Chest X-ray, AP view. Patient: 55 years old, sex F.
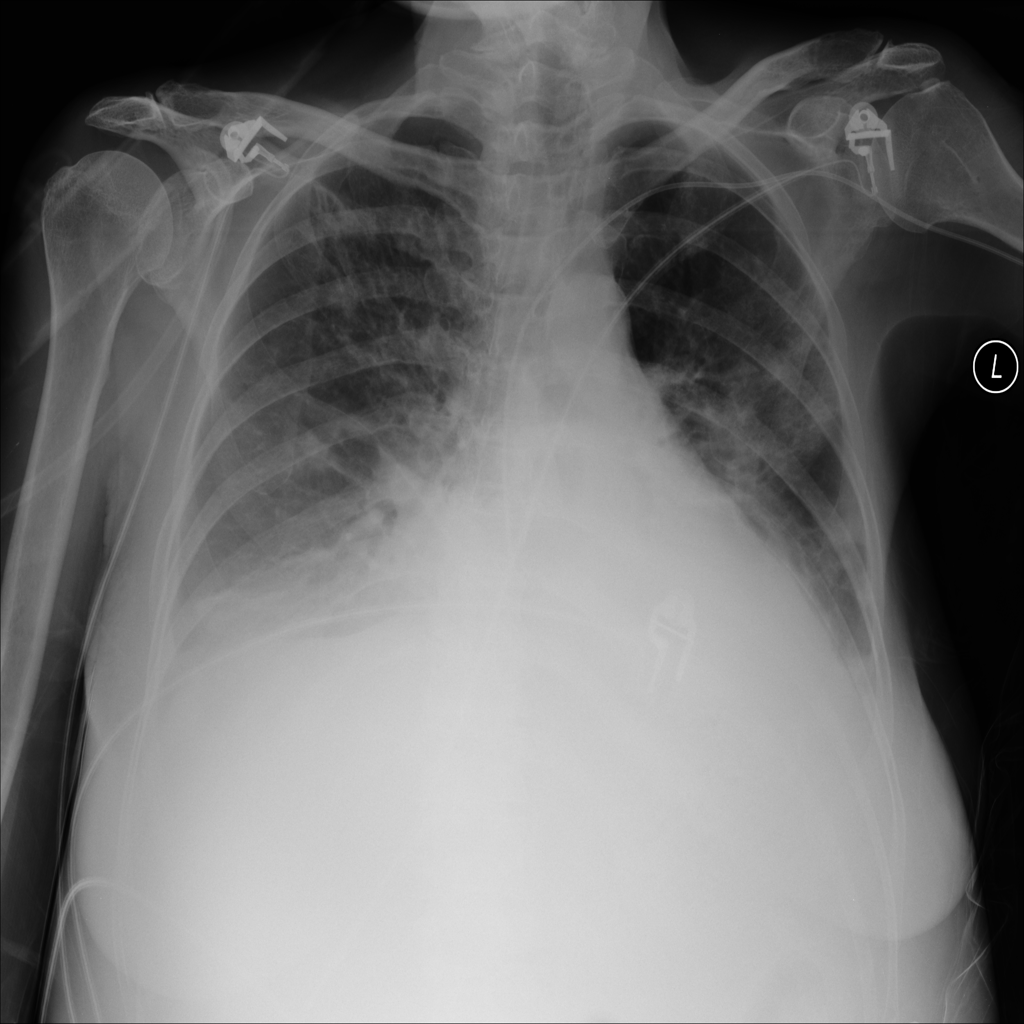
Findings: Effusion, Infiltration